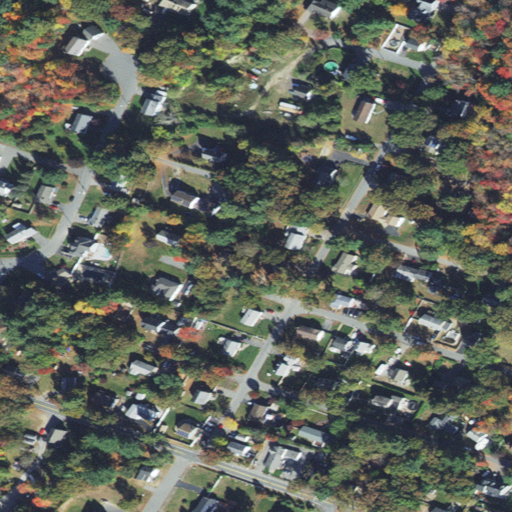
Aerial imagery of mountain in Massachusetts named Snake Hill containing medium intensity development, low intensity development, open development, and high intensity development